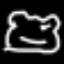
Label: frog